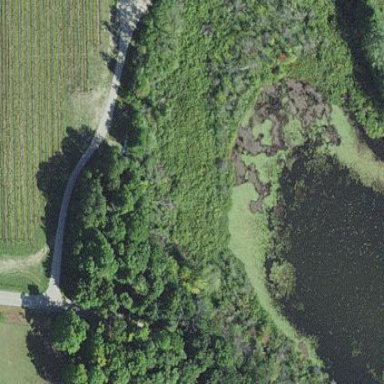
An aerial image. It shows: Swampy wetland area.